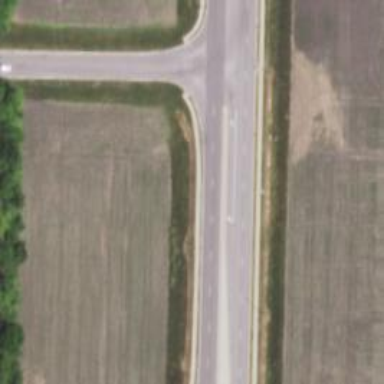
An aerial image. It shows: Left road marking is visible in the image.